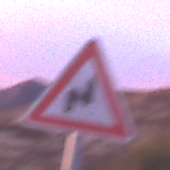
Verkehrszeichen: DoppelkurveRechts
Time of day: Dawn
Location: Outdoor (Nature)
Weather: PartlyCloudy
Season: NotSpecified
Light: Natural